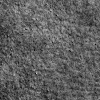
Atmospheric dust classification: not_dusty